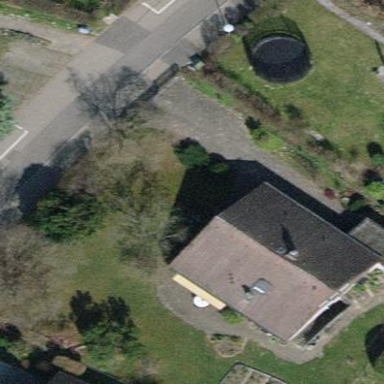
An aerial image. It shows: Detached building.